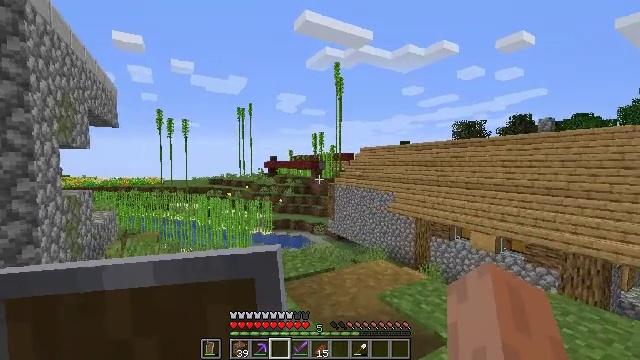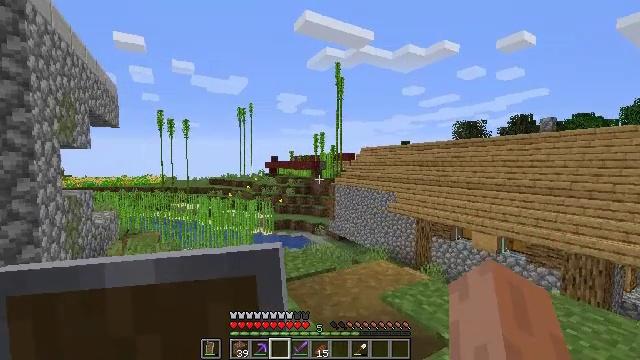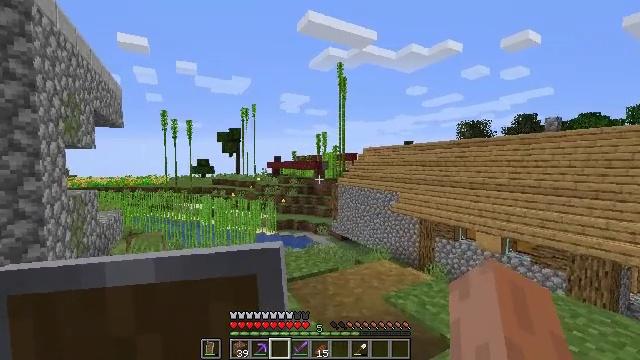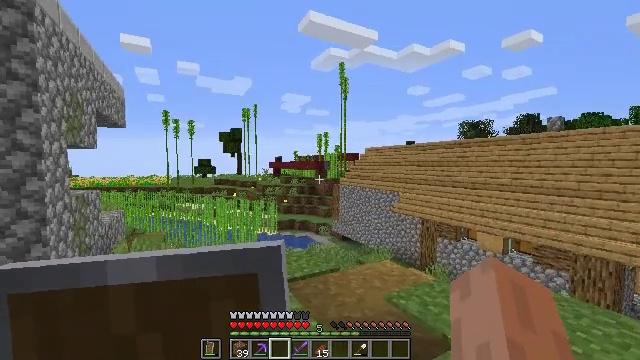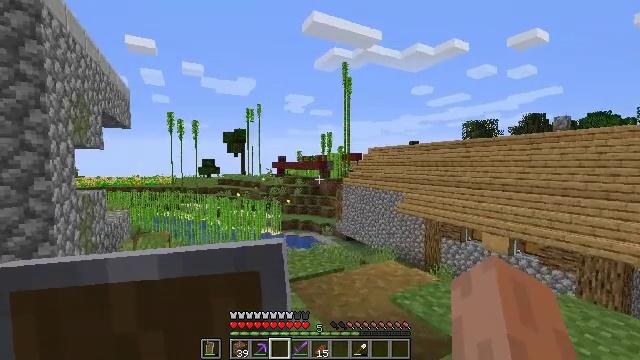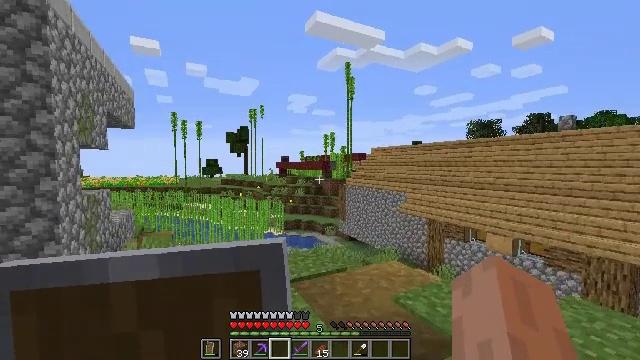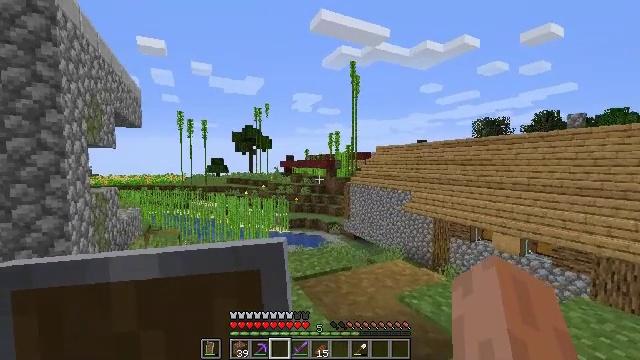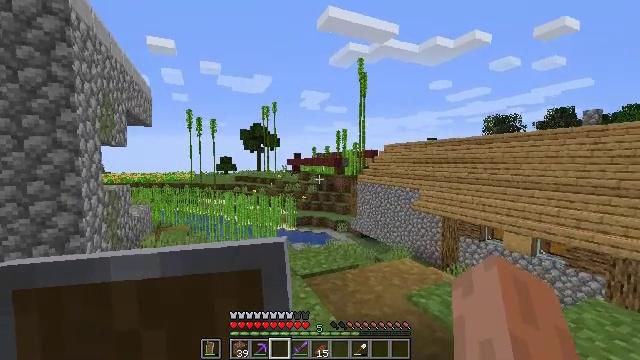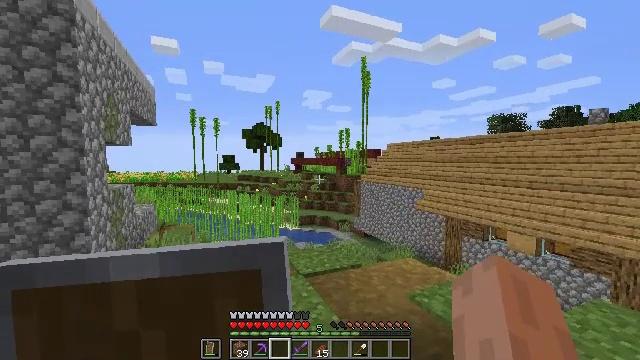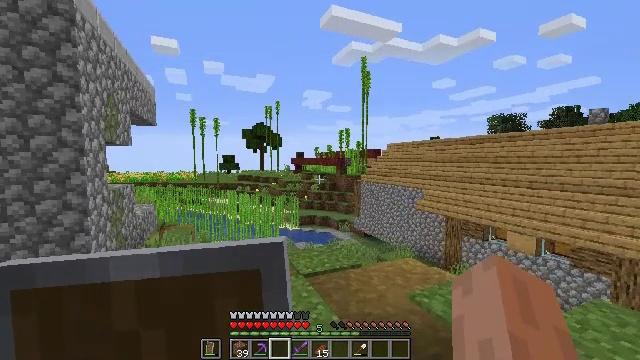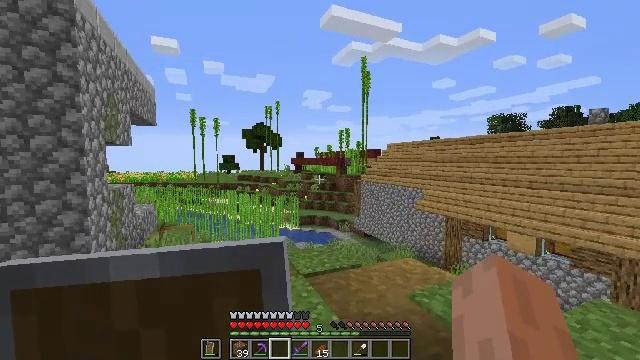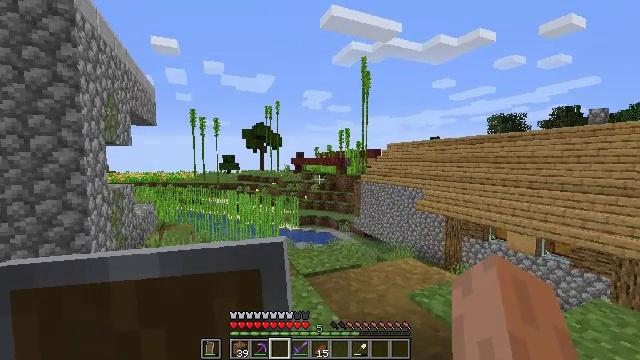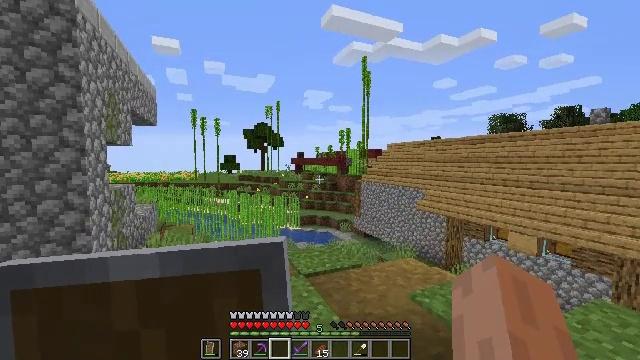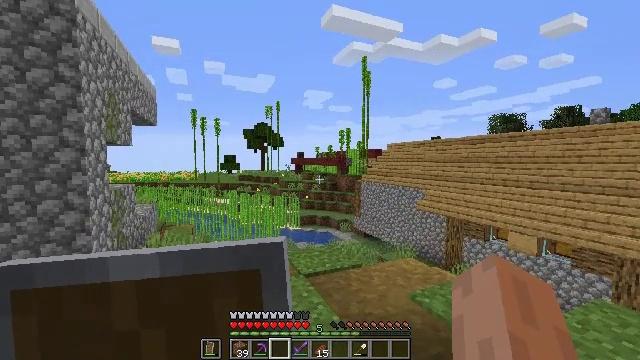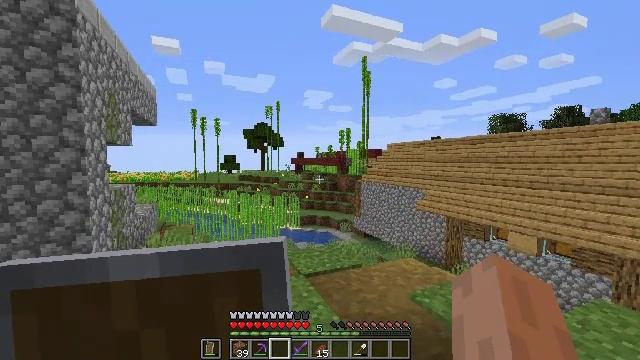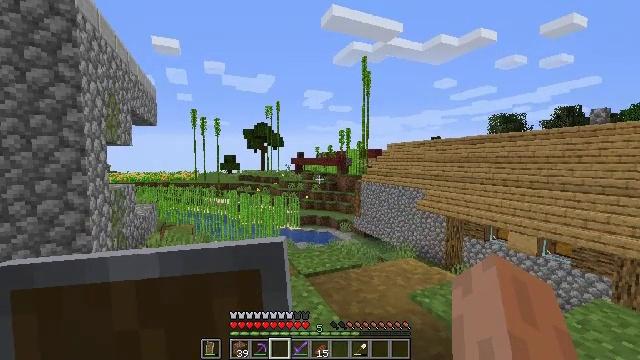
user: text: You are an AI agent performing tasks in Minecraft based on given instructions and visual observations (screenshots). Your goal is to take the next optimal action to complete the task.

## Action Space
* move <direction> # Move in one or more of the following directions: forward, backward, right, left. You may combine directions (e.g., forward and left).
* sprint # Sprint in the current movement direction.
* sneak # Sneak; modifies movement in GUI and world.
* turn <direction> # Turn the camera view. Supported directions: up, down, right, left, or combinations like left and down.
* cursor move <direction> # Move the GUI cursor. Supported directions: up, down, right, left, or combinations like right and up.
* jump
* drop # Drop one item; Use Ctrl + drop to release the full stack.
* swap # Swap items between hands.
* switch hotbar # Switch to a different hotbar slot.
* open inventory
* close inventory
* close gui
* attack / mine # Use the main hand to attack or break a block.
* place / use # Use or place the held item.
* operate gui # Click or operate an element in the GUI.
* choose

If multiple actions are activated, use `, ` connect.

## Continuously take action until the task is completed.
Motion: motion action
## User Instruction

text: Retrieve the observer from a structure.
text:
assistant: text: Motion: no_op
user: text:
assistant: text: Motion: no_op
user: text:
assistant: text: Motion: no_op
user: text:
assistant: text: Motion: no_op
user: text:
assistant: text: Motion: no_op
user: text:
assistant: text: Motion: turn left
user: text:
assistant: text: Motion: turn left
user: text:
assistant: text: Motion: no_op
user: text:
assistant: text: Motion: no_op
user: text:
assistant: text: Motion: no_op
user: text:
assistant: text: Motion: no_op
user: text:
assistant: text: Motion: no_op
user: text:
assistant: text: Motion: no_op
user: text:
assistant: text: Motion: no_op
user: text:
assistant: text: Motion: no_op
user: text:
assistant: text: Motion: no_op
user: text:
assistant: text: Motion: no_op
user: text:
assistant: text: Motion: no_op
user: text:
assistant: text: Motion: no_op
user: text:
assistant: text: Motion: no_op
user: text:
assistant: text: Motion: no_op
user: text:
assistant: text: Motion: no_op
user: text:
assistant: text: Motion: no_op
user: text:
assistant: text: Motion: no_op
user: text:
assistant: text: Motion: no_op
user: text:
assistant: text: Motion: no_op
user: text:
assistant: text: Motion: no_op
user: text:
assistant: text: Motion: turn left
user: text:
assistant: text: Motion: turn left and down
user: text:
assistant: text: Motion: turn left